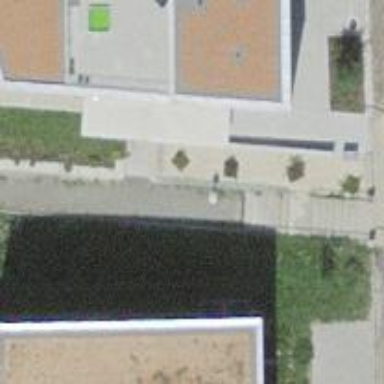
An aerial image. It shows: Concrete steps.